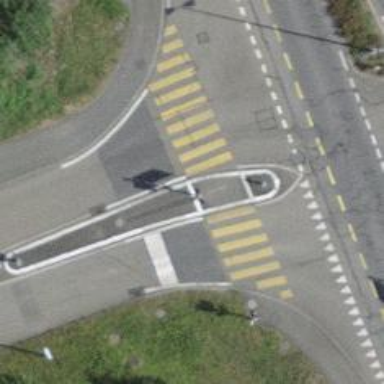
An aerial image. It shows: Uncontrolled zebra crossing with marked island on the road.